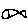
Label: fish